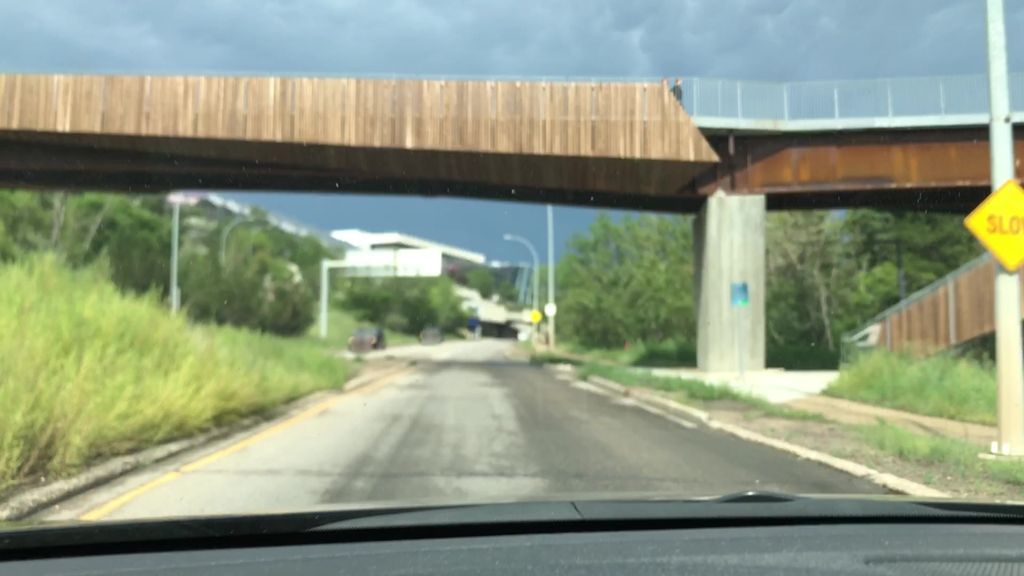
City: edmonton